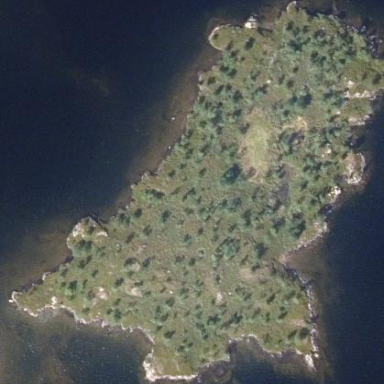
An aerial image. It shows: Islet.